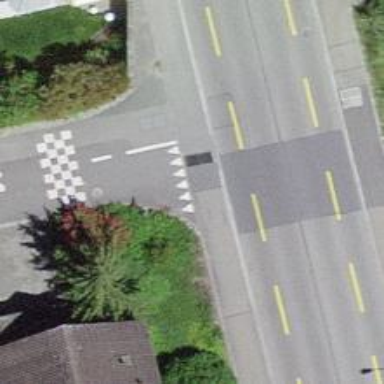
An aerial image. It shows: Road with "give way" sign.